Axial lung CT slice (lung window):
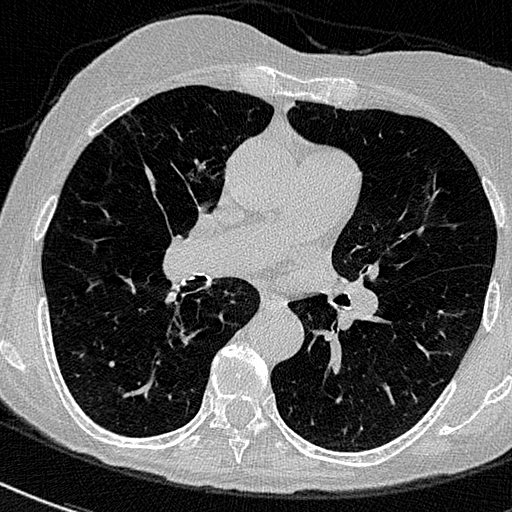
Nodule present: no